Question: After creating an "App on Facebook", how can I find the URL to actually view it within the Facebook chrome?
In the image below (from <URL>, the top line shows the url for the Canvas Page withing facebook. However, my "edit app" page does NOT have this field, but is otherwise identical.

The URL doesn't appear to be listed anywhere in <URL>, and I just don't know where else to look.
Ideas?
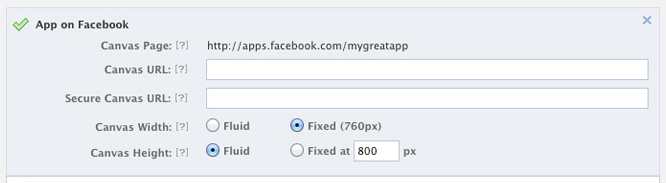
Answer: I figured it out after reading the documentation more carefully ;-)
To get the URL to appear, you need to set the App "Namespace" in the settings.